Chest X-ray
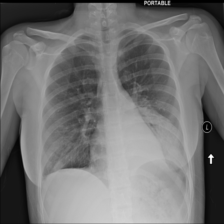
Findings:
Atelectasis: positive
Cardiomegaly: negative
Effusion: negative
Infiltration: negative
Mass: positive
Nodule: positive
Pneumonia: negative
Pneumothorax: negative
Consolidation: negative
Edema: negative
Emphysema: negative
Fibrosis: negative
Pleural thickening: negative
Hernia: negative